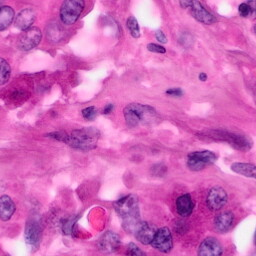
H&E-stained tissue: Pancreatic